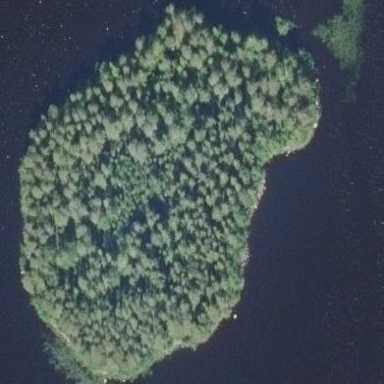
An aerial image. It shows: Islet surrounded by woodland.